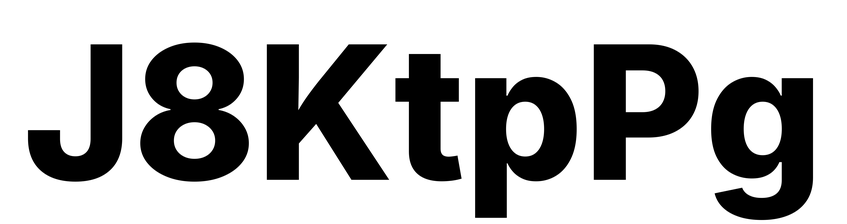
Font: Inter_ExtraBold